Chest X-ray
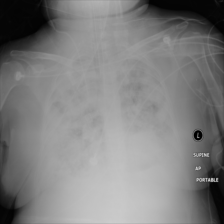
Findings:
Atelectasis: negative
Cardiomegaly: negative
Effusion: negative
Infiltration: positive
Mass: positive
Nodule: negative
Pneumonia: negative
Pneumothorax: negative
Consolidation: positive
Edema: negative
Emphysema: negative
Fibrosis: negative
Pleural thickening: negative
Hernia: negative